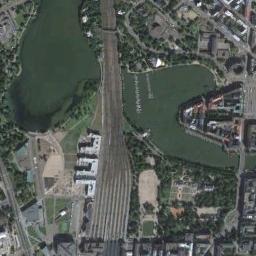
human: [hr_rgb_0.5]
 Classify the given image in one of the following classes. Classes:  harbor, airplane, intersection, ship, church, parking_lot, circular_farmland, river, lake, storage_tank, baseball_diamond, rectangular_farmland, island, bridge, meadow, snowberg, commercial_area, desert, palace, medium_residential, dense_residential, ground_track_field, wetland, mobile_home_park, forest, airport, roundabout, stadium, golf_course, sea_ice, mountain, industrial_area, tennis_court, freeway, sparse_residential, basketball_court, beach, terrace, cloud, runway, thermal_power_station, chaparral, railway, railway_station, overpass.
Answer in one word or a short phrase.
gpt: railway_station